Field crop: maize
Growth stage: 2
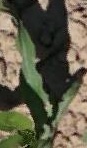
Species: maize